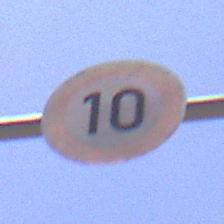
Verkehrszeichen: Geschwindigkeit10
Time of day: Midday
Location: Outdoor (RoadRail)
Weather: Clear
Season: NotSpecified
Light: Natural